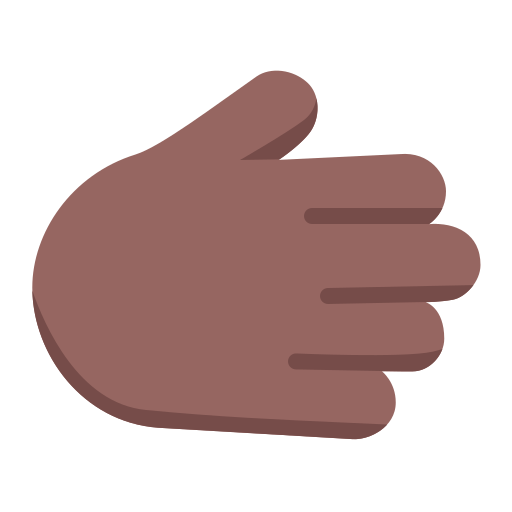
rightwards hand flat  dark